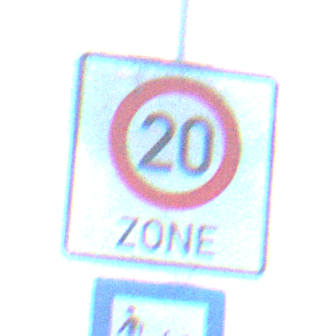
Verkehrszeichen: BeginnZone20
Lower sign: SackgasseRadverkehrFussgaengerDurchlaessig
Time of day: MorningAfternoon
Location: Outdoor (Nature)
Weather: Clear
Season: NotSpecified
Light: Natural